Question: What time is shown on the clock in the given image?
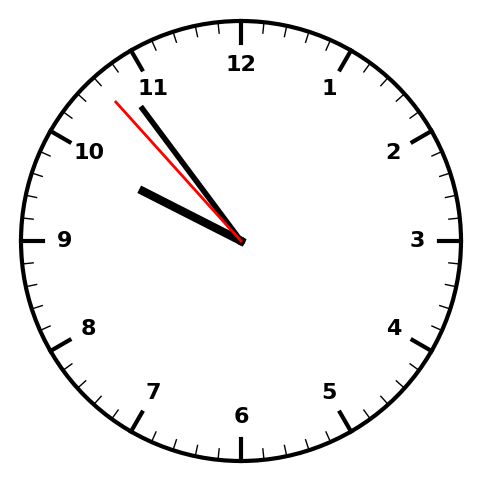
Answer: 09:53:53